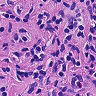
Metastatic tissue present: no